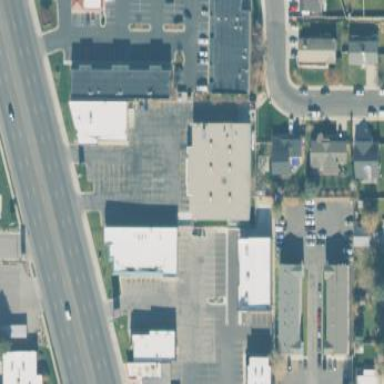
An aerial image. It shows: Retail area.